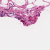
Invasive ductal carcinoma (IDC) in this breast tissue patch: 0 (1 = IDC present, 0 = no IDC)